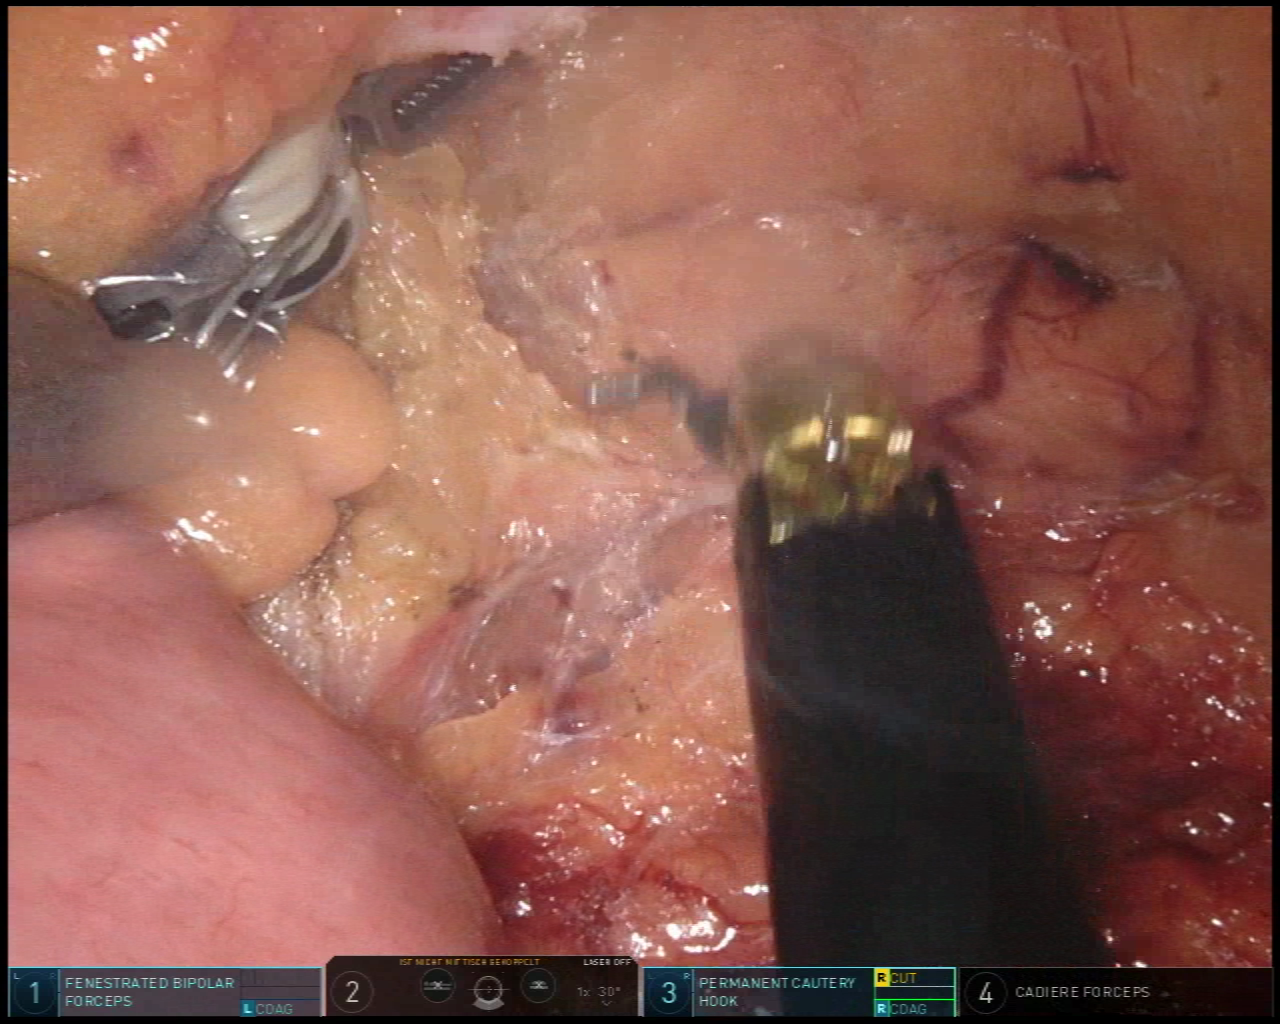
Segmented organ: small_intestine
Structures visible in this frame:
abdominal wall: no
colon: no
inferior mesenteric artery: no
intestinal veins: no
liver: no
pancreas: yes
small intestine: yes
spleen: no
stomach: no
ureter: no
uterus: no
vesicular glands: no